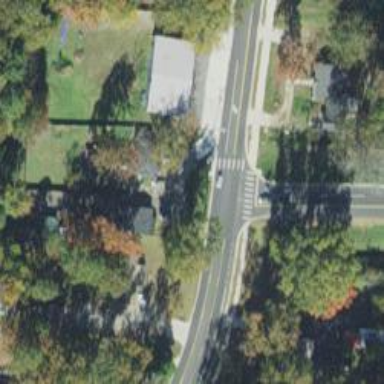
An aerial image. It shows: Uncontrolled road crossing.